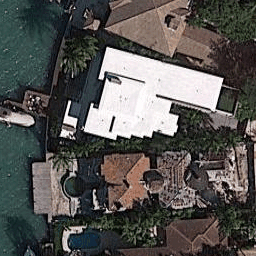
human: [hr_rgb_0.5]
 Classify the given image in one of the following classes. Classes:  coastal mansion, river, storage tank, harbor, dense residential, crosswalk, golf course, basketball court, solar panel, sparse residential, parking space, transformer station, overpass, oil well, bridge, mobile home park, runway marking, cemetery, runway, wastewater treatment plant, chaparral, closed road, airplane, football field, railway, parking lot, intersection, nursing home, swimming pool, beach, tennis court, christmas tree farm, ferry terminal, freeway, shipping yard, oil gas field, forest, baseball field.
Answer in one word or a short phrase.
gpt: coastal mansion